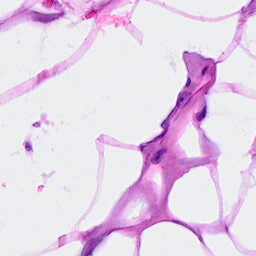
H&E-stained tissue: Breast